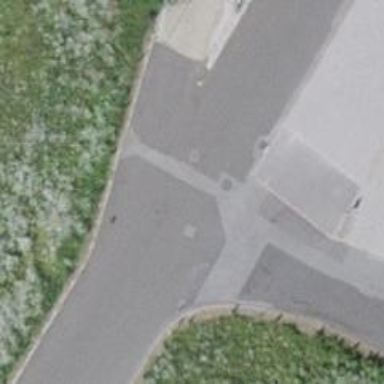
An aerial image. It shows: Unclassified road with asphalt surface.